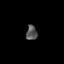
Tissue: skin
Cell type: Epithelial cells
Senescence score: 0.2566
Nuclear area (px): 157
Mean DAPI intensity: 87.204